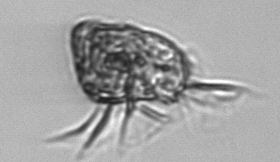
Label: Strombidium_morphotype1